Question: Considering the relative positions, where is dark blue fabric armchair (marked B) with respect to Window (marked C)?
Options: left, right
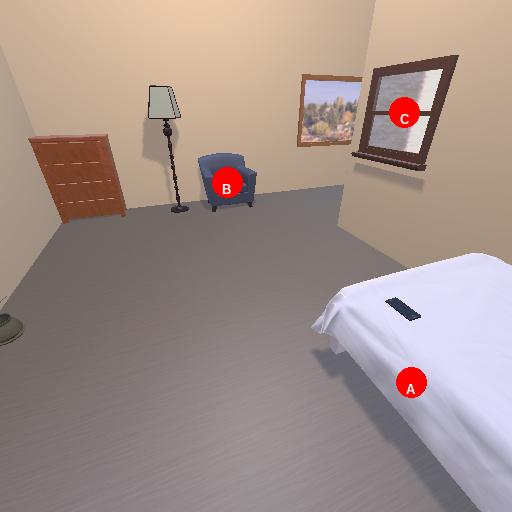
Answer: left